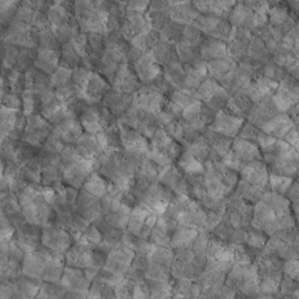
Label: non_frost